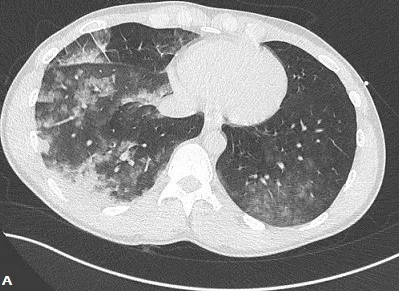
Axial.
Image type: radiology (ct)